Brain MRI, t1w sequence, axial 2D slice.
Patient: age 45, sex F, weight 90 kg, height 1.9 m
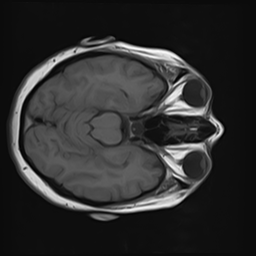